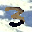
Label: 3